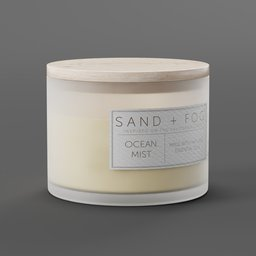
Label: tools